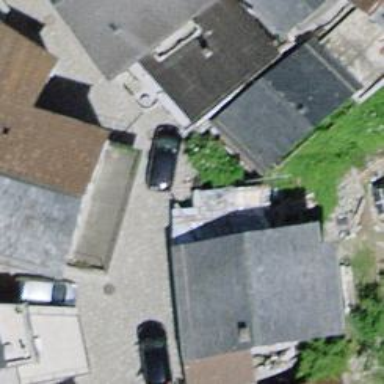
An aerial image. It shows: Alley with sett surface.